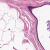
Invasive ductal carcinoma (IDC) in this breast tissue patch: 0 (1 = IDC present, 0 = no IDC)